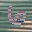
Label: 6